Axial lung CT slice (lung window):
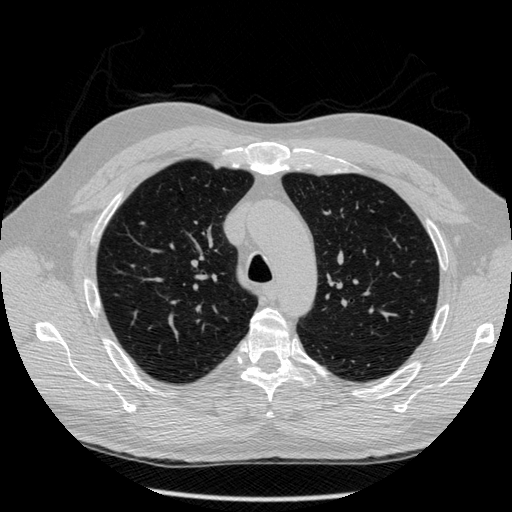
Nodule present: no